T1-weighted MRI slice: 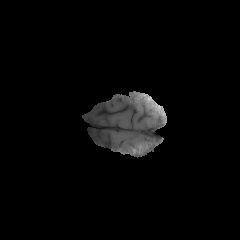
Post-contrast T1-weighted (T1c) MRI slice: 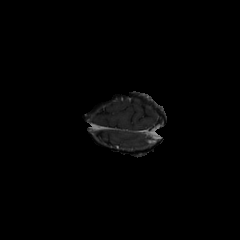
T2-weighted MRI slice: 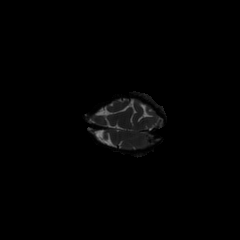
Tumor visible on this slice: no